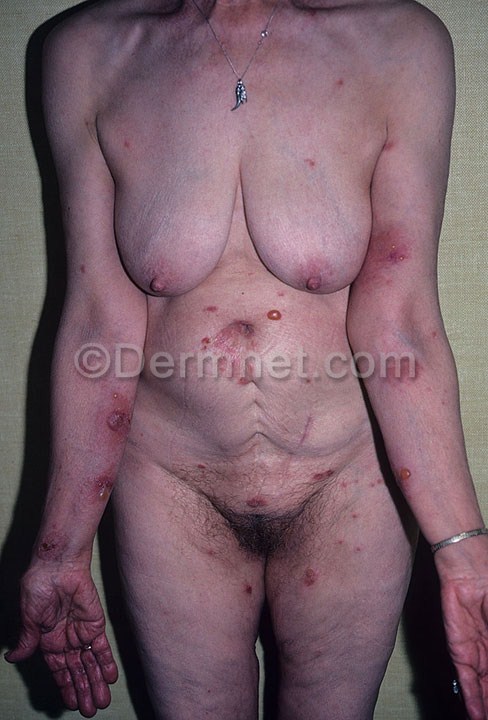
Disease: Bullous Disease Photos